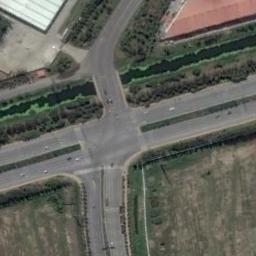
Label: intersection